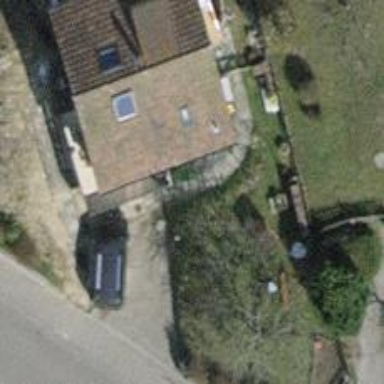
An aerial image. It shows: Detached building.